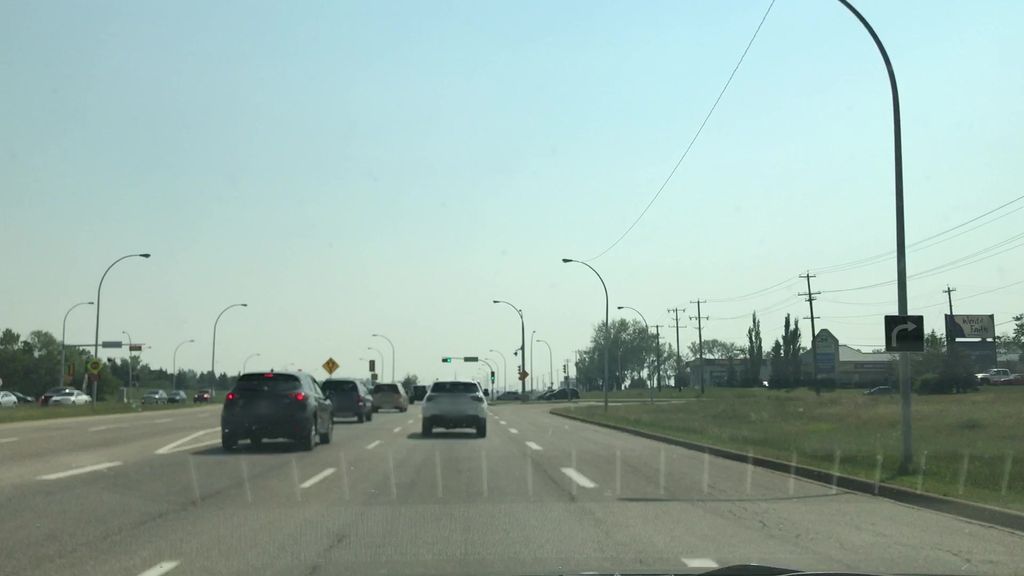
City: edmonton